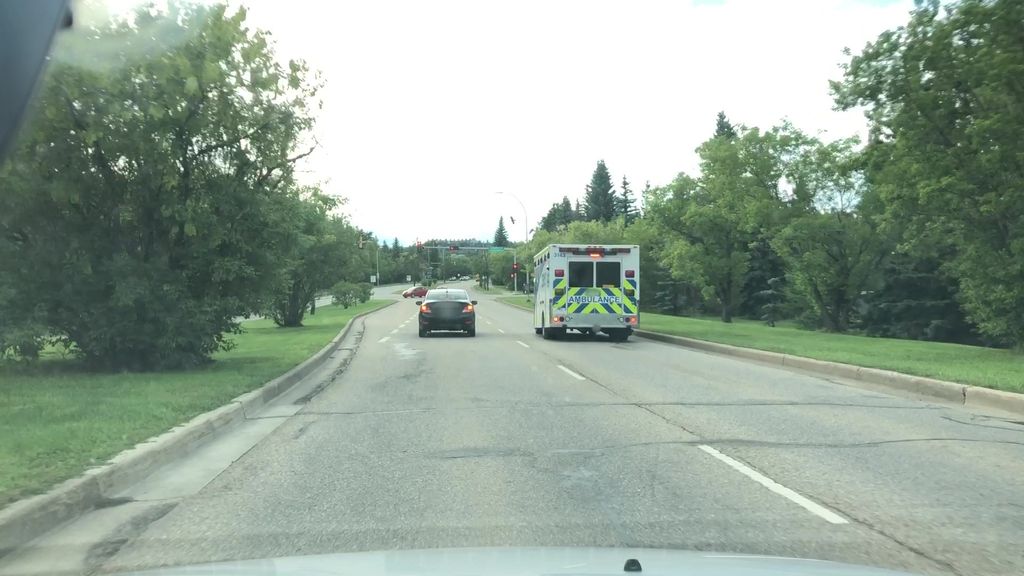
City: edmonton